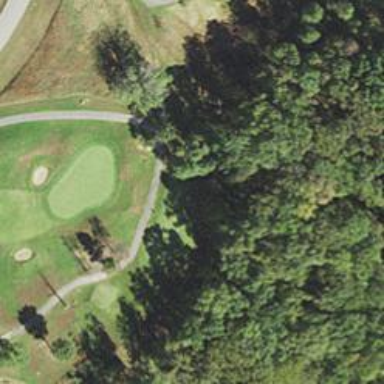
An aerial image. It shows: Path for both roads and golfers.